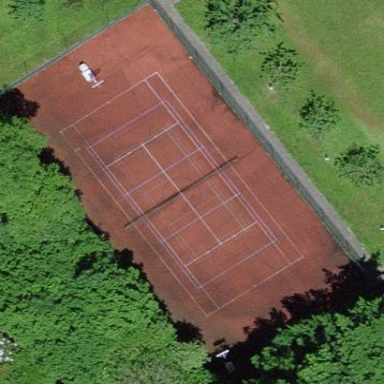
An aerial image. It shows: Tennis court on the leisure land pitch.